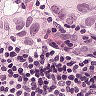
Metastatic tissue present: yes